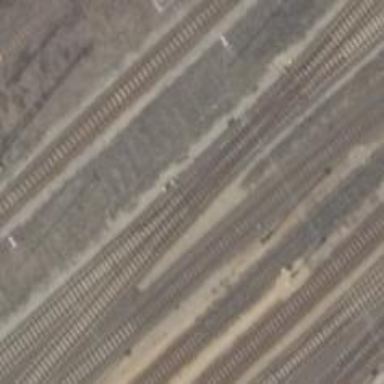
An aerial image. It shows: Railway switch.